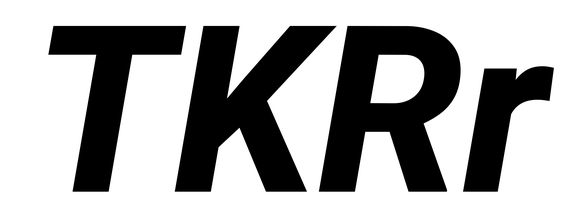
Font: Roboto-Italic_ExtraBold_Italic